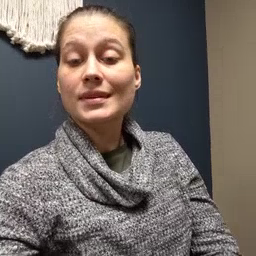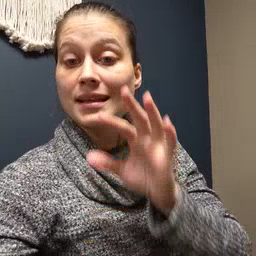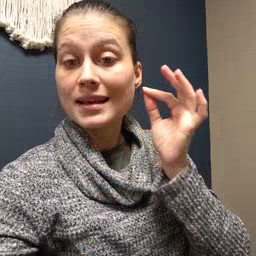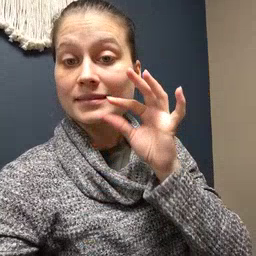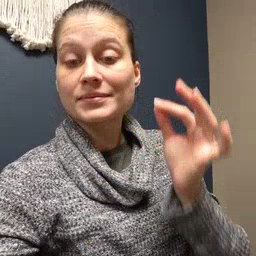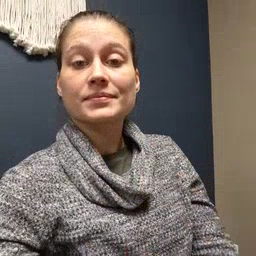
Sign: cat